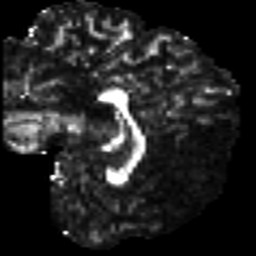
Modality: FA
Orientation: sagittal
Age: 26
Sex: male
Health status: healthy
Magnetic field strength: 3 T
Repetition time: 8.4 s
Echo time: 0.0926 s